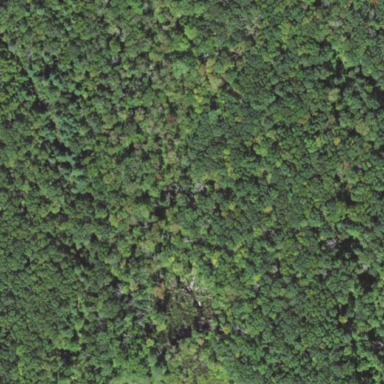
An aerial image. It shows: Mixed woodland with various types of leaves.